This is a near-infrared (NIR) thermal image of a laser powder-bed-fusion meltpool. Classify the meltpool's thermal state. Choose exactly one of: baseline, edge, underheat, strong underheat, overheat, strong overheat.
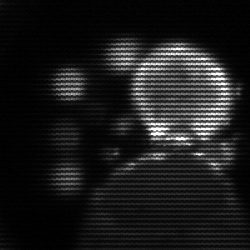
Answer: edge